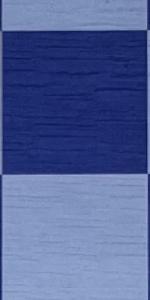
Label: Empty